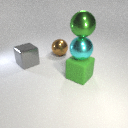
large green rubber cube in front of large brown metal sphere